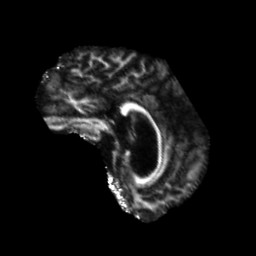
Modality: FA
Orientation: sagittal
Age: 71
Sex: male
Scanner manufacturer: siemens
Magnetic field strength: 3 T
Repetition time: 5.47 s
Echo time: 0.0854 s